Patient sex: M
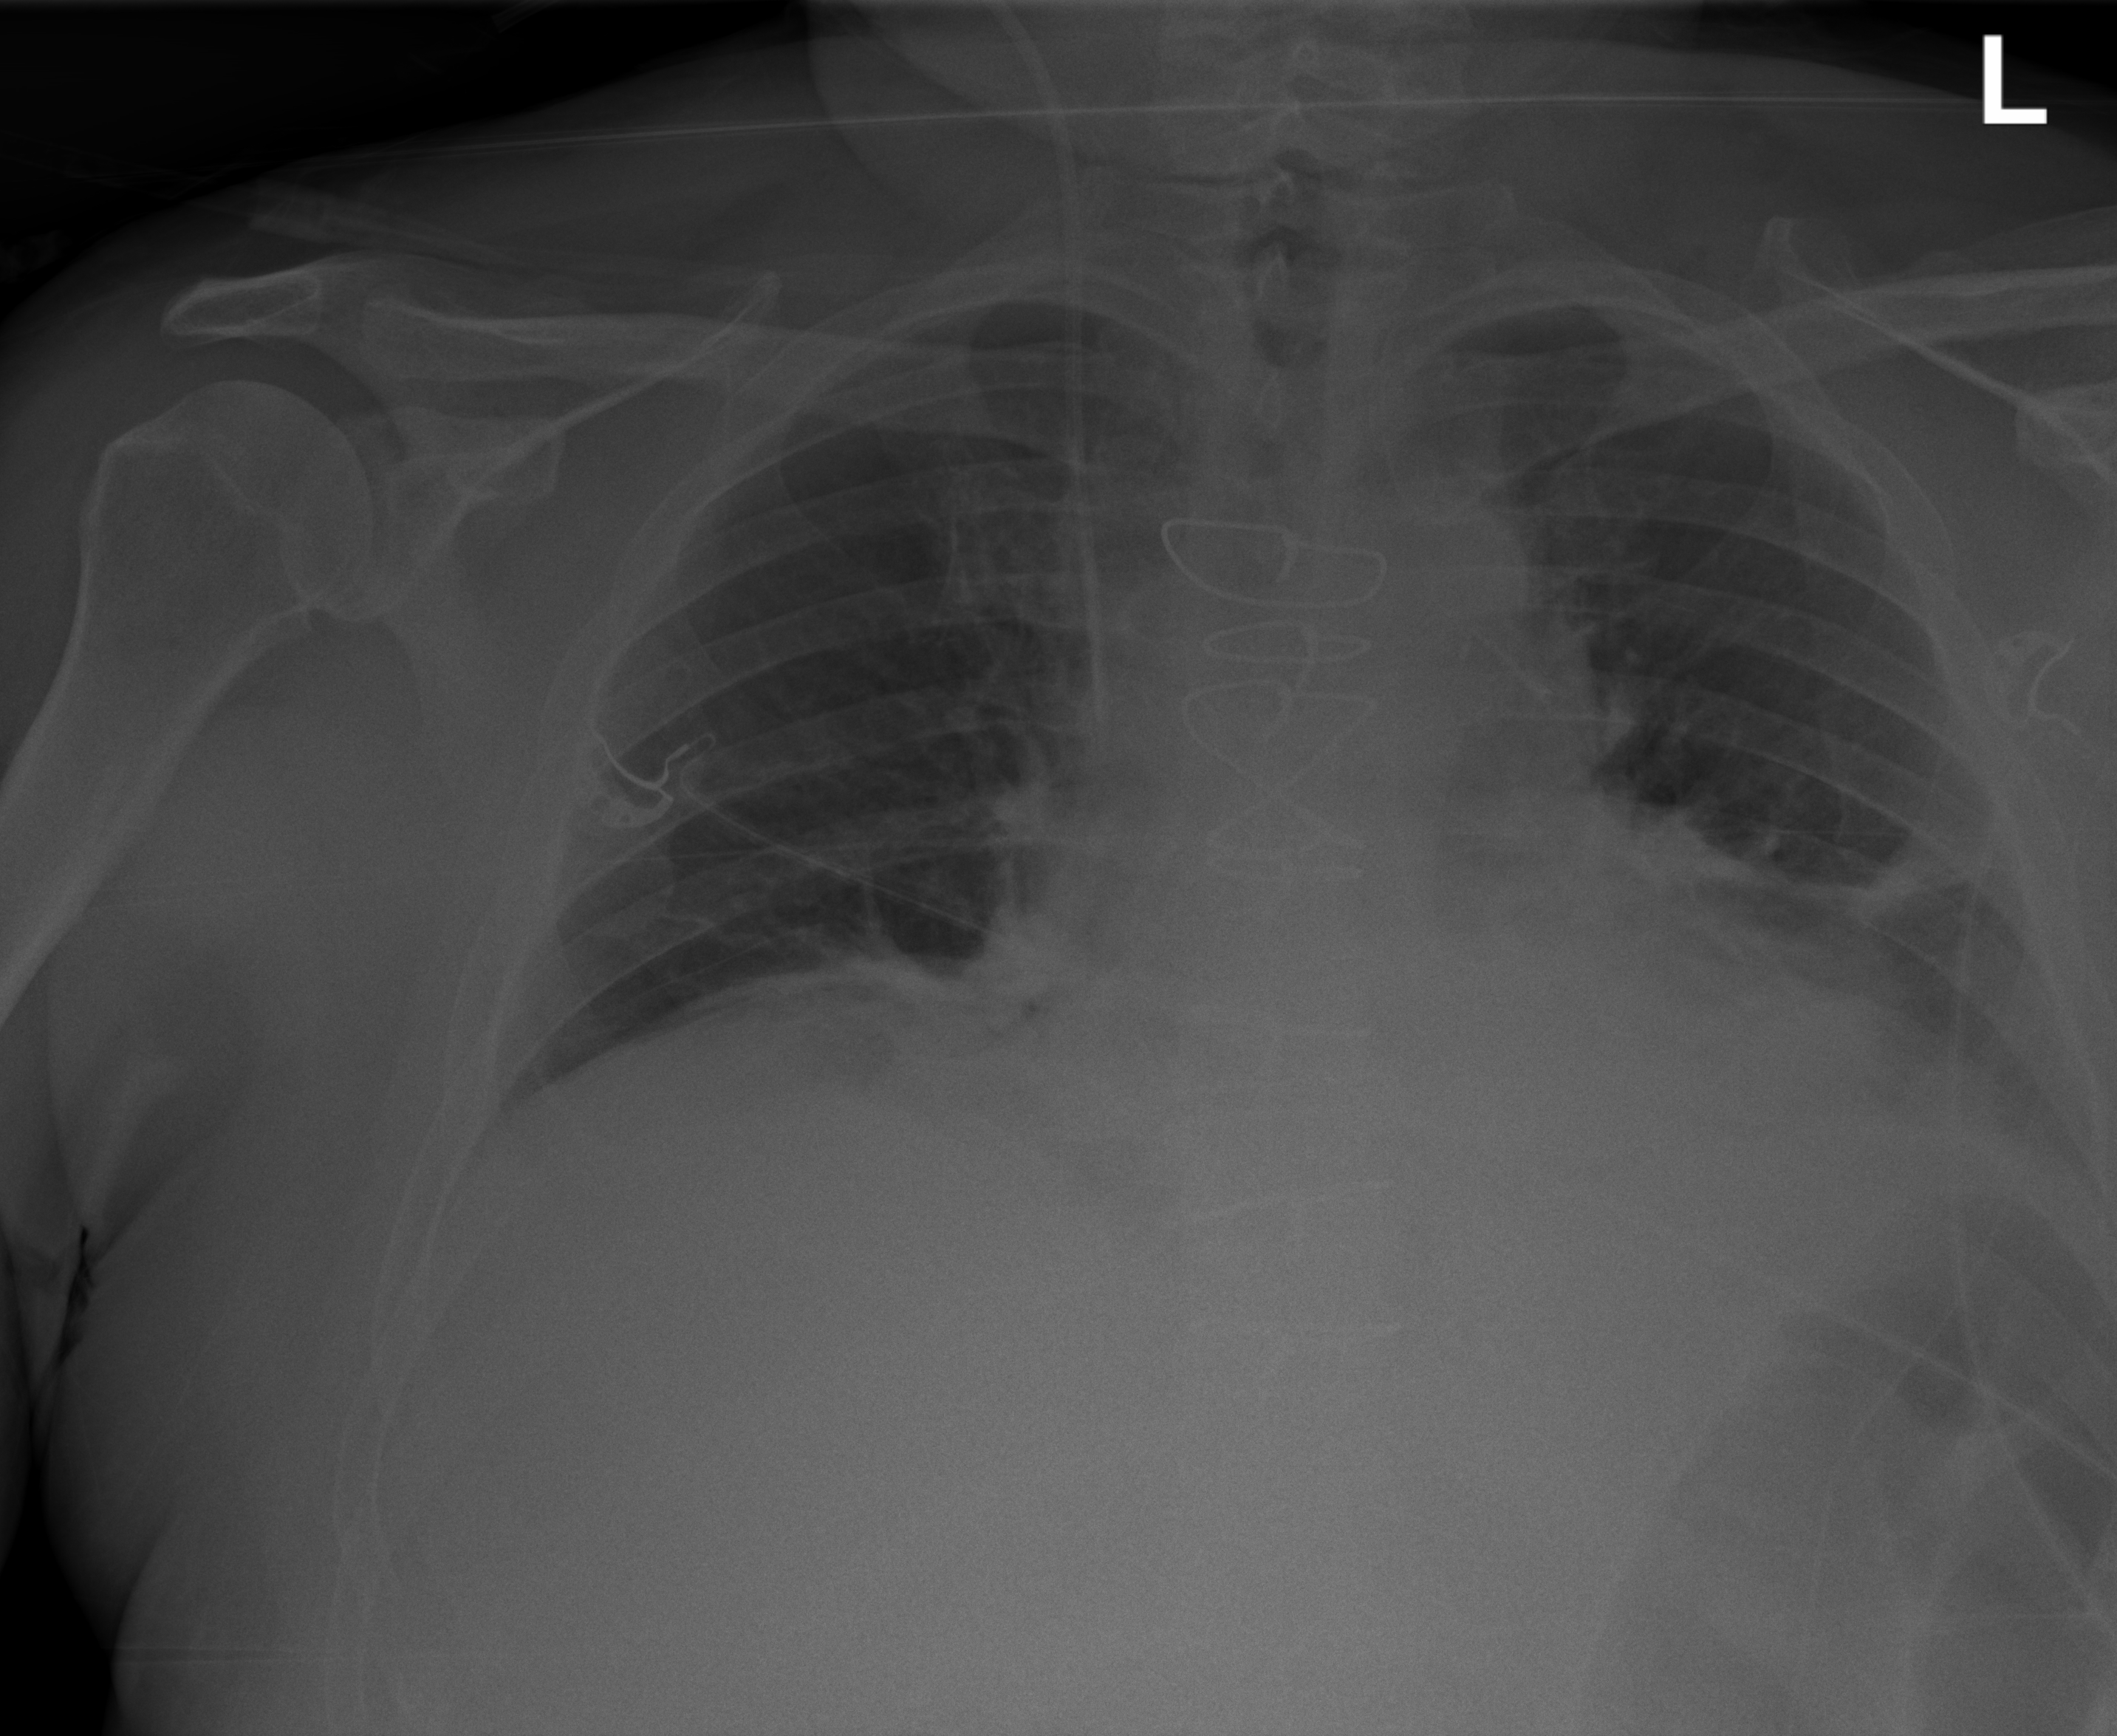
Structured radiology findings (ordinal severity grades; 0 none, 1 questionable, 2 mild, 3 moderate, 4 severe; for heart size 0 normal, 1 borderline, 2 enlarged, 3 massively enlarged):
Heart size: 2
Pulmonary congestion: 2
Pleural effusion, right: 0
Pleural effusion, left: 2
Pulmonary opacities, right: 0
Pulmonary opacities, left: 2
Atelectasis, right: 2
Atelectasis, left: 3